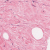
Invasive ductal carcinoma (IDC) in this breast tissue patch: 0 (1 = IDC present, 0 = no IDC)